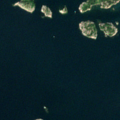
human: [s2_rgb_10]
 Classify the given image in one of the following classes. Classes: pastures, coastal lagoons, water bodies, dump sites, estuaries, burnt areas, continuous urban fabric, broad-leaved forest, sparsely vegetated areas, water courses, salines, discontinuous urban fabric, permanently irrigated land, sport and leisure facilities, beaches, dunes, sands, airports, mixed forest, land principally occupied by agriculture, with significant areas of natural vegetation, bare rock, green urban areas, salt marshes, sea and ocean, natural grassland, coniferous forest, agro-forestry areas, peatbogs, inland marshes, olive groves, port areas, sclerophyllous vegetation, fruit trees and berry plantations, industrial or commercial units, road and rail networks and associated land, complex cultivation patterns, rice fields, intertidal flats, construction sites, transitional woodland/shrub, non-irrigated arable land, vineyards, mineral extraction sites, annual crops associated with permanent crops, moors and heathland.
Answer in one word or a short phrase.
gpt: mixed forest, sea and ocean